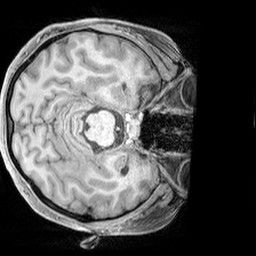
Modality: T1w
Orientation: axial
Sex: female
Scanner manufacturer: siemens
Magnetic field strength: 3 T
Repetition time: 2.3 s
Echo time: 0.00226 s